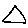
Label: triangle